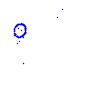
Particle: kaon